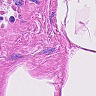
Metastatic tissue present: no